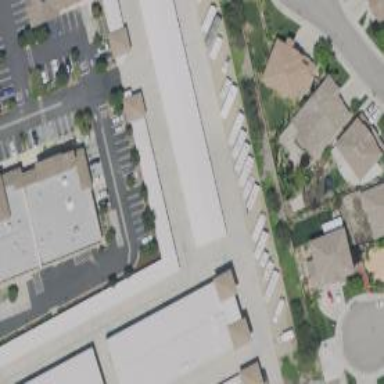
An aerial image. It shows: Warehouse building.